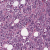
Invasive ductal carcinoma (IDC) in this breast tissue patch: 1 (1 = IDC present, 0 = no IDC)